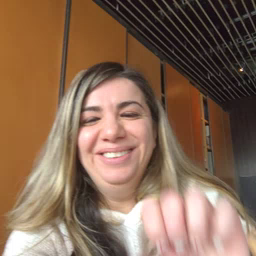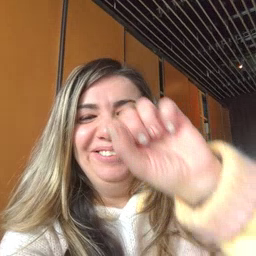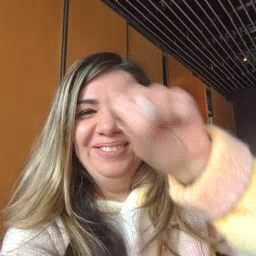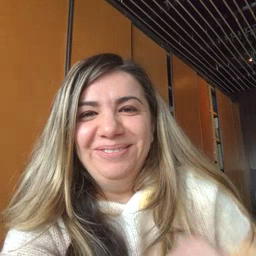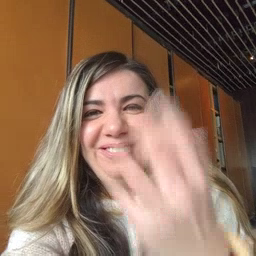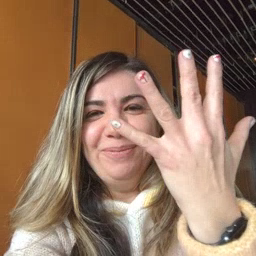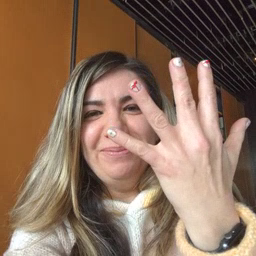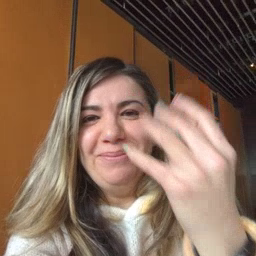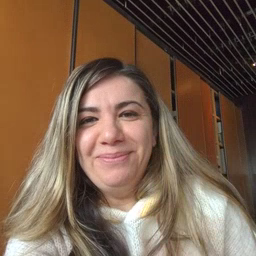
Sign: mitten